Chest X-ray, AP view. Patient: 40 years old, sex F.
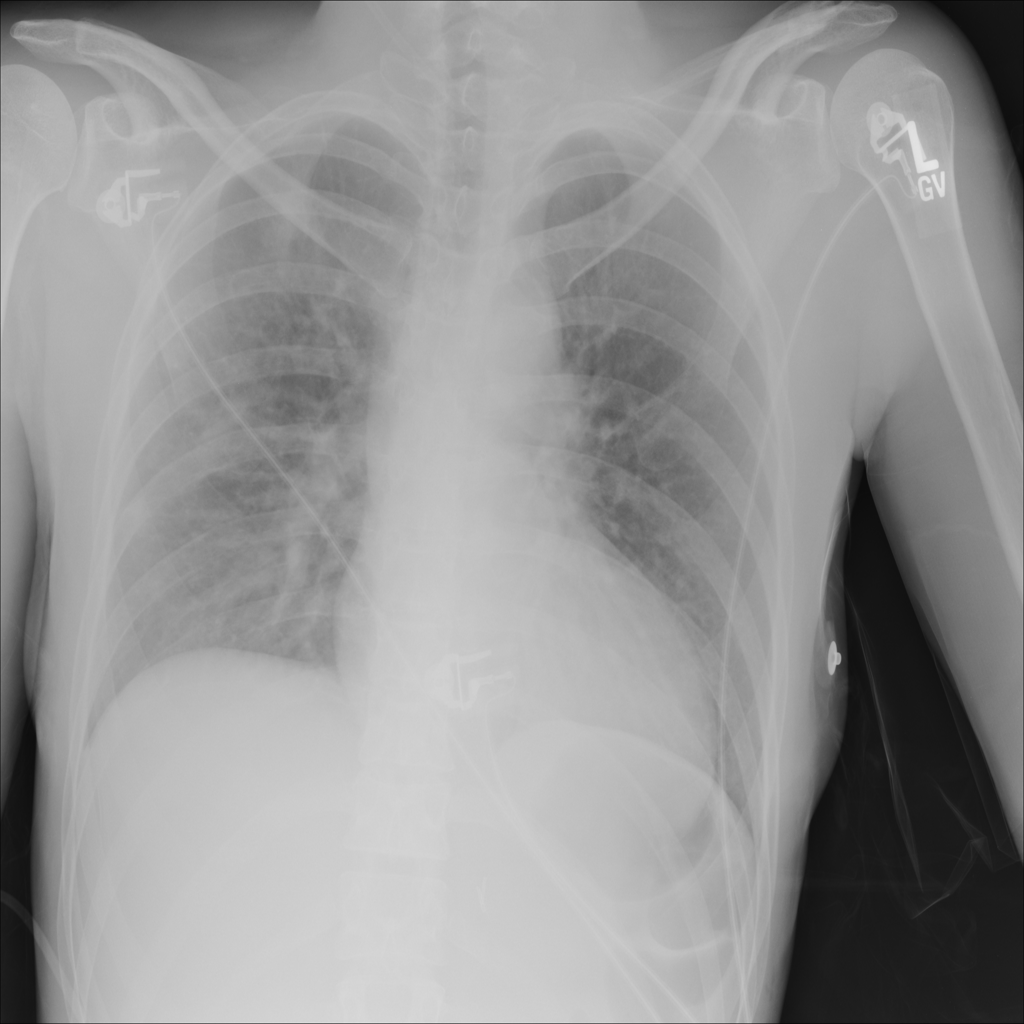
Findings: No Finding